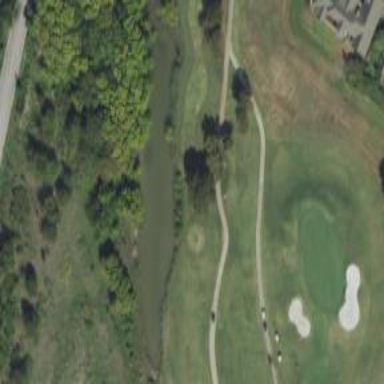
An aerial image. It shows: Pathway for golfing.